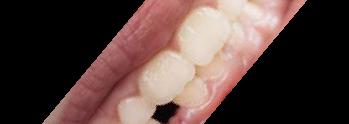
Condition: hypodontia